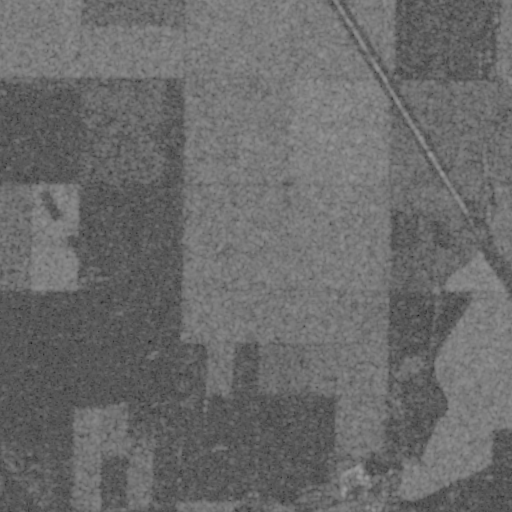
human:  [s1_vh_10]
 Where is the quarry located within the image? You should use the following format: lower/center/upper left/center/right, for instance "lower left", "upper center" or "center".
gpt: The quarry is located in the lower right of the image.
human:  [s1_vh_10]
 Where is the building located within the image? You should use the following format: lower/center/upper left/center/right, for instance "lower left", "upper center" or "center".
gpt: The building is located in the lower right of the image.
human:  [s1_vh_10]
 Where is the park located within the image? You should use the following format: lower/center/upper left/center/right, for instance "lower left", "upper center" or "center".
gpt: There is no park in the image.

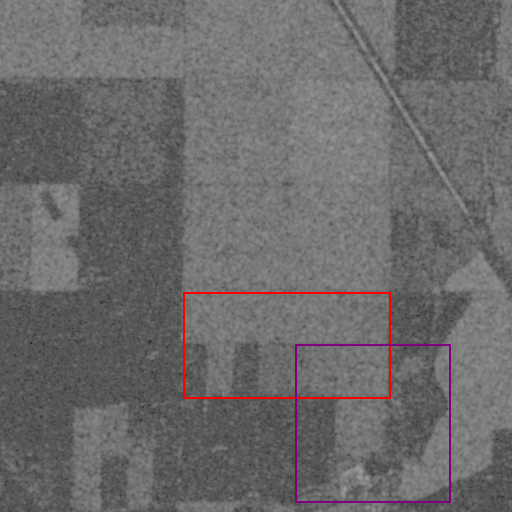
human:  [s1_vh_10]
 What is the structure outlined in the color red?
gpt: The structure outlined in red is a crop field.
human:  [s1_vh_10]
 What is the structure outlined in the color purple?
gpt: The structure outlined in purple is a quarry.
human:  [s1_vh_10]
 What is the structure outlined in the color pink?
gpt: There is no pink outline.